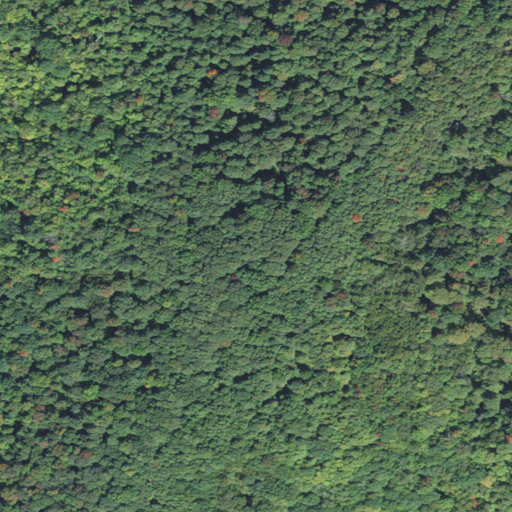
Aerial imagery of mountain in Vermont named East Hill containing deciduous forest, mixed forest, and evergreen forest